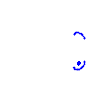
Particle: proton